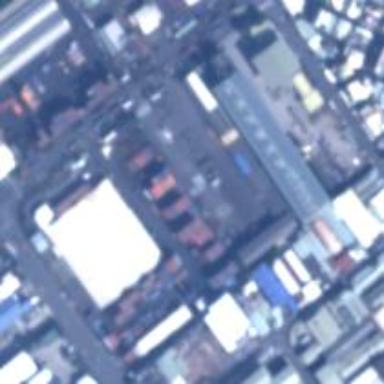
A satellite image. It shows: Industrial area.